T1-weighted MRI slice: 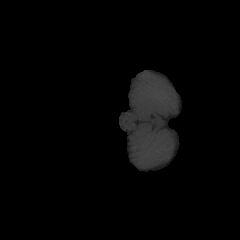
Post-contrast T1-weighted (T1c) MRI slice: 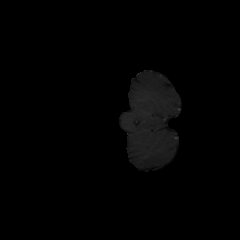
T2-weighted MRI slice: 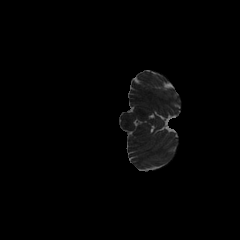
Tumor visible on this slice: no